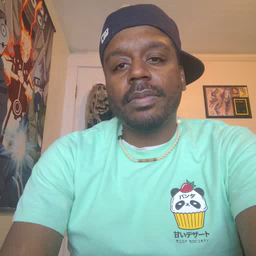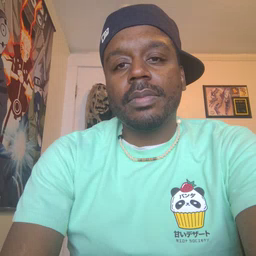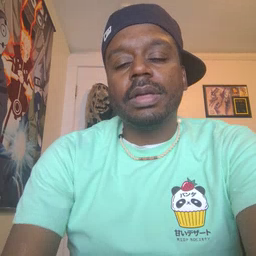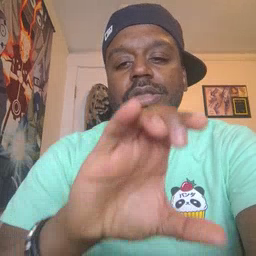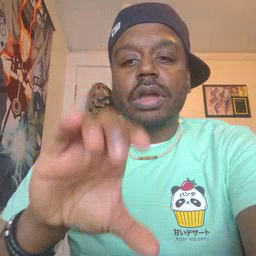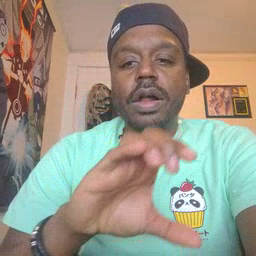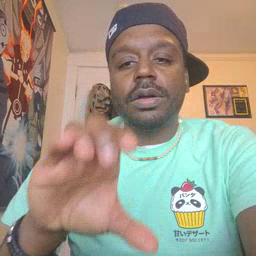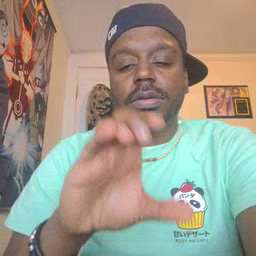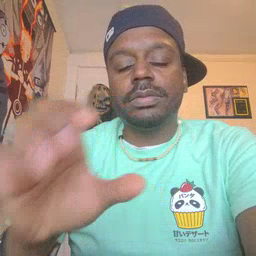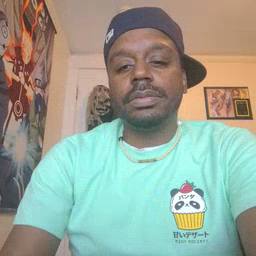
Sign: chocolate